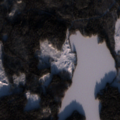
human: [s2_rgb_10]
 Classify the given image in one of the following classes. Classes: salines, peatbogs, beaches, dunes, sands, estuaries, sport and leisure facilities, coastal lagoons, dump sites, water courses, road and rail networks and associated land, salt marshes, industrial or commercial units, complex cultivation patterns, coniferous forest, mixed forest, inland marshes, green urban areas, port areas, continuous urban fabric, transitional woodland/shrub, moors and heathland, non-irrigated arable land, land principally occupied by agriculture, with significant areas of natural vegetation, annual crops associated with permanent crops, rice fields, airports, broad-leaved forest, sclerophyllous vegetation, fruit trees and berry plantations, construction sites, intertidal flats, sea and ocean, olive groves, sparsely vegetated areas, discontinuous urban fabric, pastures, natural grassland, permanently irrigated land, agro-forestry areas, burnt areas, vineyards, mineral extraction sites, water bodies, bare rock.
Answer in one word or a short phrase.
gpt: land principally occupied by agriculture, with significant areas of natural vegetation, coniferous forest, water bodies